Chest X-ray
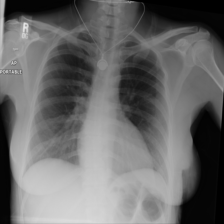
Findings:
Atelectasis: negative
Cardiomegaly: negative
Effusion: negative
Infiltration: negative
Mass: negative
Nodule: negative
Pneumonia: negative
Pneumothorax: negative
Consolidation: negative
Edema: negative
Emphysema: negative
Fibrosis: negative
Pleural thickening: negative
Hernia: negative